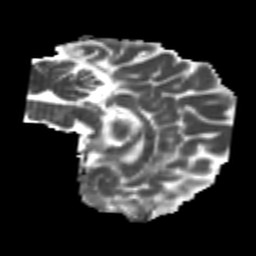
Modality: MD
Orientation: sagittal
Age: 23
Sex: male
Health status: healthy
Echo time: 0.074 s